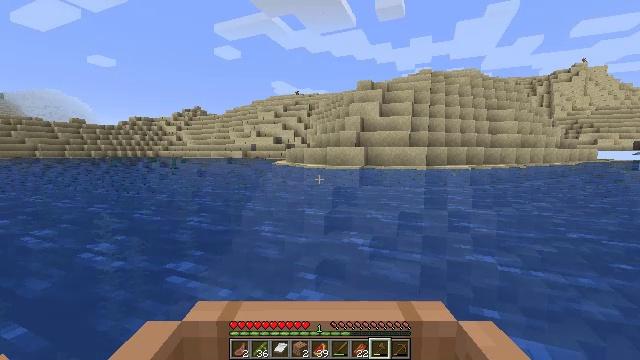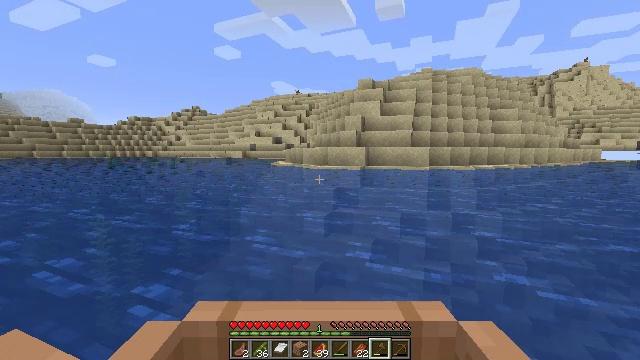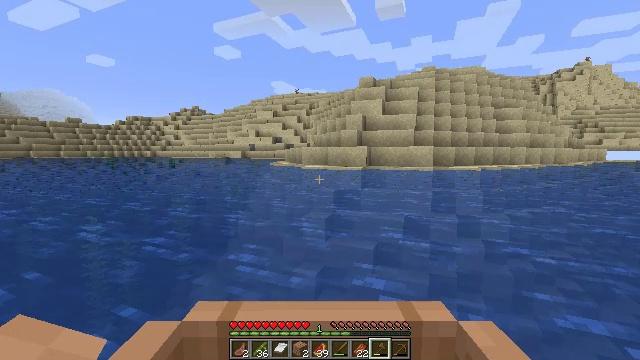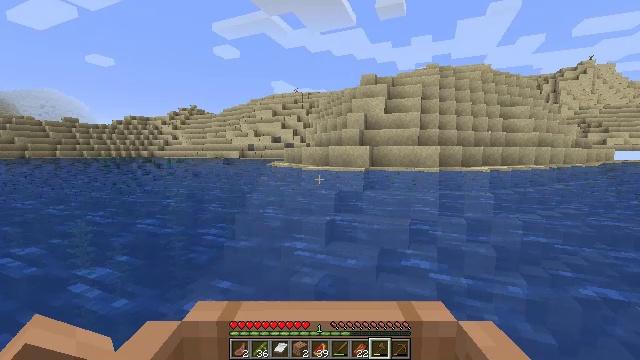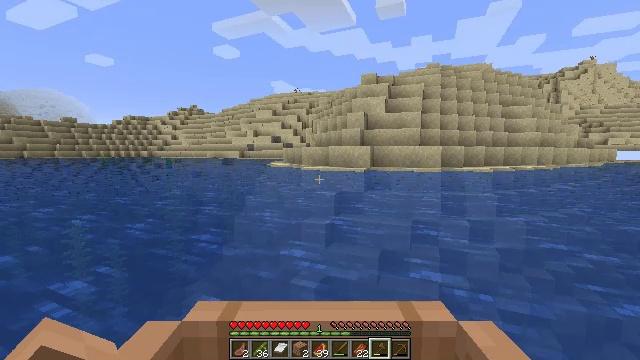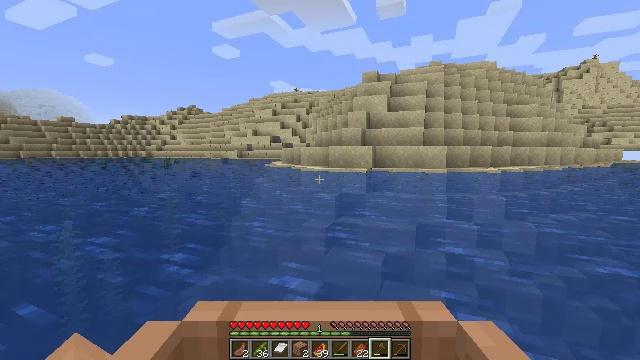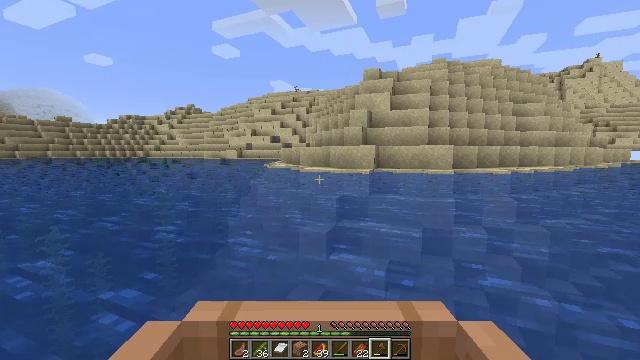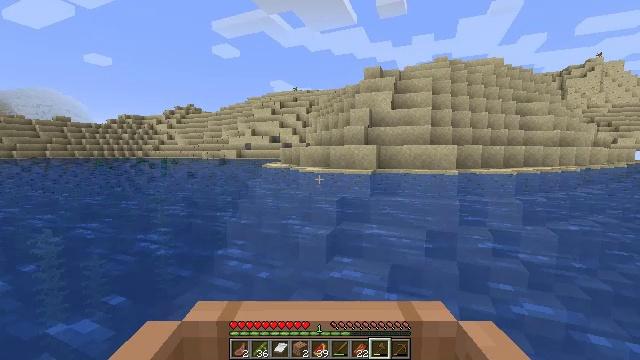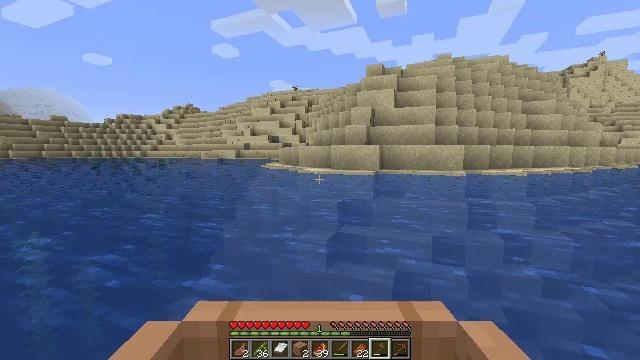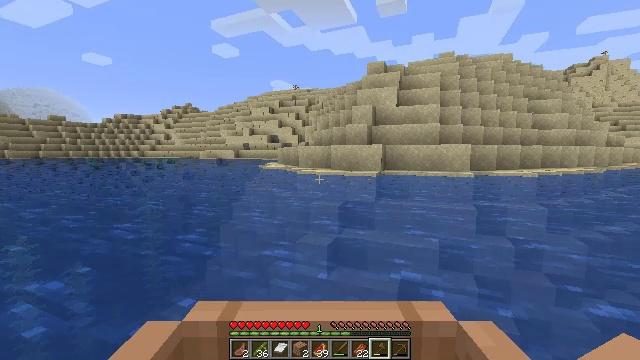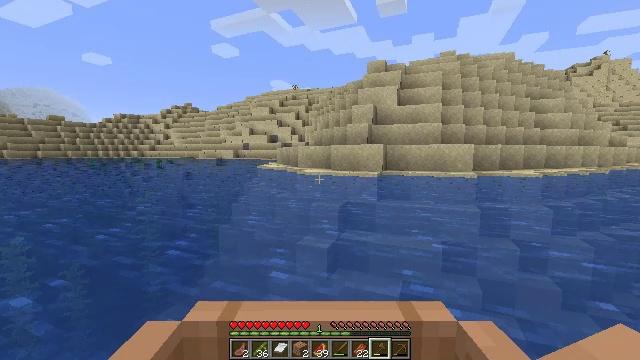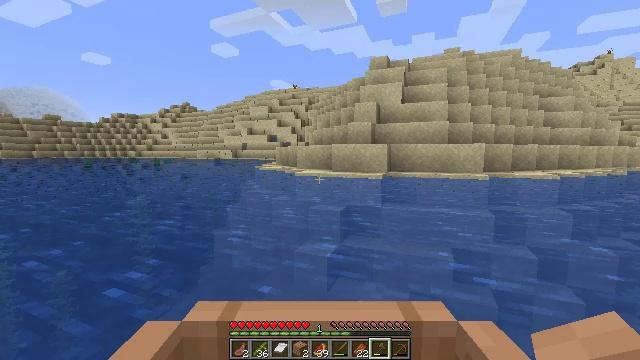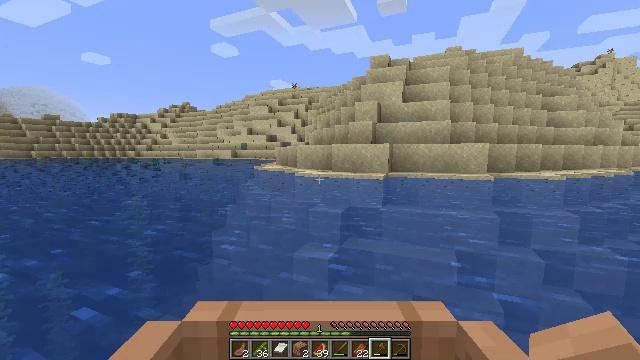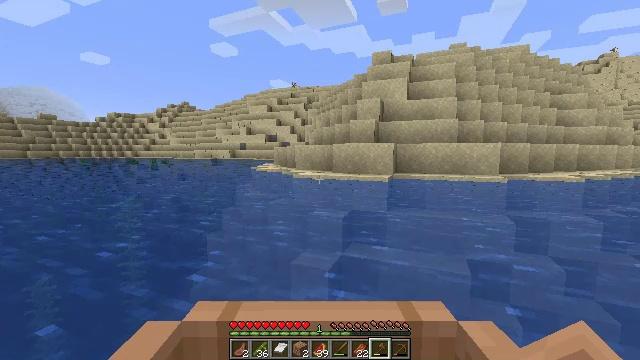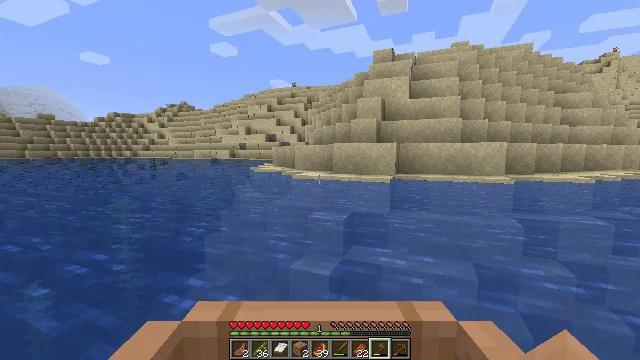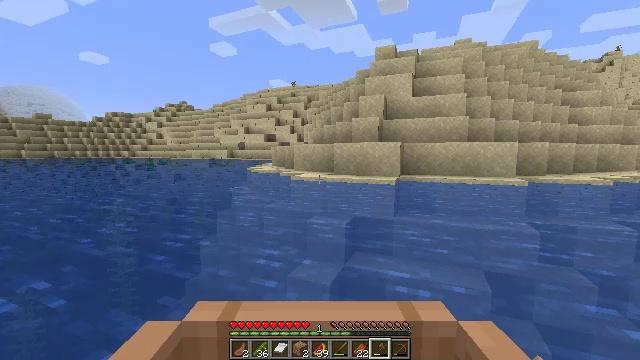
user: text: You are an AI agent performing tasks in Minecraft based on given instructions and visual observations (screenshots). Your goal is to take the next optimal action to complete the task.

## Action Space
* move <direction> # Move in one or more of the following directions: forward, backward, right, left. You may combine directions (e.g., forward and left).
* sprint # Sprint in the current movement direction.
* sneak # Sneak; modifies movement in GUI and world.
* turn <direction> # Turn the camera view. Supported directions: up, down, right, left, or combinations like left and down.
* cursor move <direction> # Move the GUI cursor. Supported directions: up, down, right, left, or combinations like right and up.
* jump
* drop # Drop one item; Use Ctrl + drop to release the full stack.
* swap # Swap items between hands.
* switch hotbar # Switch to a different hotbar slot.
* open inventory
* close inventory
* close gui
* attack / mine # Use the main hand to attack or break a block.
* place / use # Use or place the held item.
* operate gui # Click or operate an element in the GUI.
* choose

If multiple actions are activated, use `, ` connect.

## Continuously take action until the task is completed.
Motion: motion action
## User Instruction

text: Collect kelp plant from the sea.
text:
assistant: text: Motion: move forward
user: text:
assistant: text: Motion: move forward
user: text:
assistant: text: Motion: move forward
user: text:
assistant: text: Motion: move forward
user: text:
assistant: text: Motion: move forward
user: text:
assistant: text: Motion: move forward
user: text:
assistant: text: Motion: move forward
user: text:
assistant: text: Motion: move forward
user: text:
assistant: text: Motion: move forward
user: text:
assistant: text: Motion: move forward
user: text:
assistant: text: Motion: move forward
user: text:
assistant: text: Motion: move forward
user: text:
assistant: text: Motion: move forward
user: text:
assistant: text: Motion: move forward
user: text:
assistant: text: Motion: move forward
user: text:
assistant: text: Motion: move forward
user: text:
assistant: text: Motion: move forward, turn right
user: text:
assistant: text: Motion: move forward, turn right and down
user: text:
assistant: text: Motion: move forward, turn right
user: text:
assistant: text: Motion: move forward
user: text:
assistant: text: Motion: no_op
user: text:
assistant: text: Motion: no_op
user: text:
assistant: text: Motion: no_op
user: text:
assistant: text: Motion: no_op
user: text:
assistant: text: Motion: no_op
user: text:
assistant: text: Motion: no_op
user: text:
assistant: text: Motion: no_op
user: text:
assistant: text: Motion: no_op
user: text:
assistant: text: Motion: no_op
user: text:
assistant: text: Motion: no_op